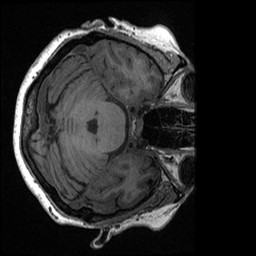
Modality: T1w
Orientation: axial
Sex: female
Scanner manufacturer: ge
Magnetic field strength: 3 T
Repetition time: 0.0064 s
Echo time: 0.00281 s